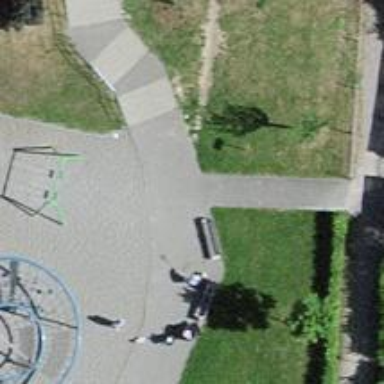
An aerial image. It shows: Bench.